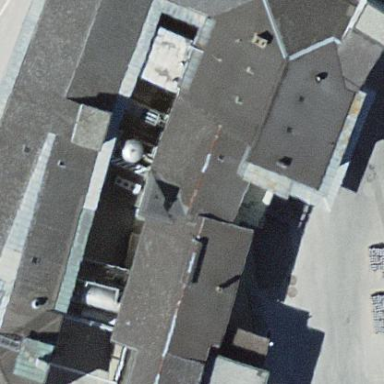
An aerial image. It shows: Industrial building.